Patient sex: M
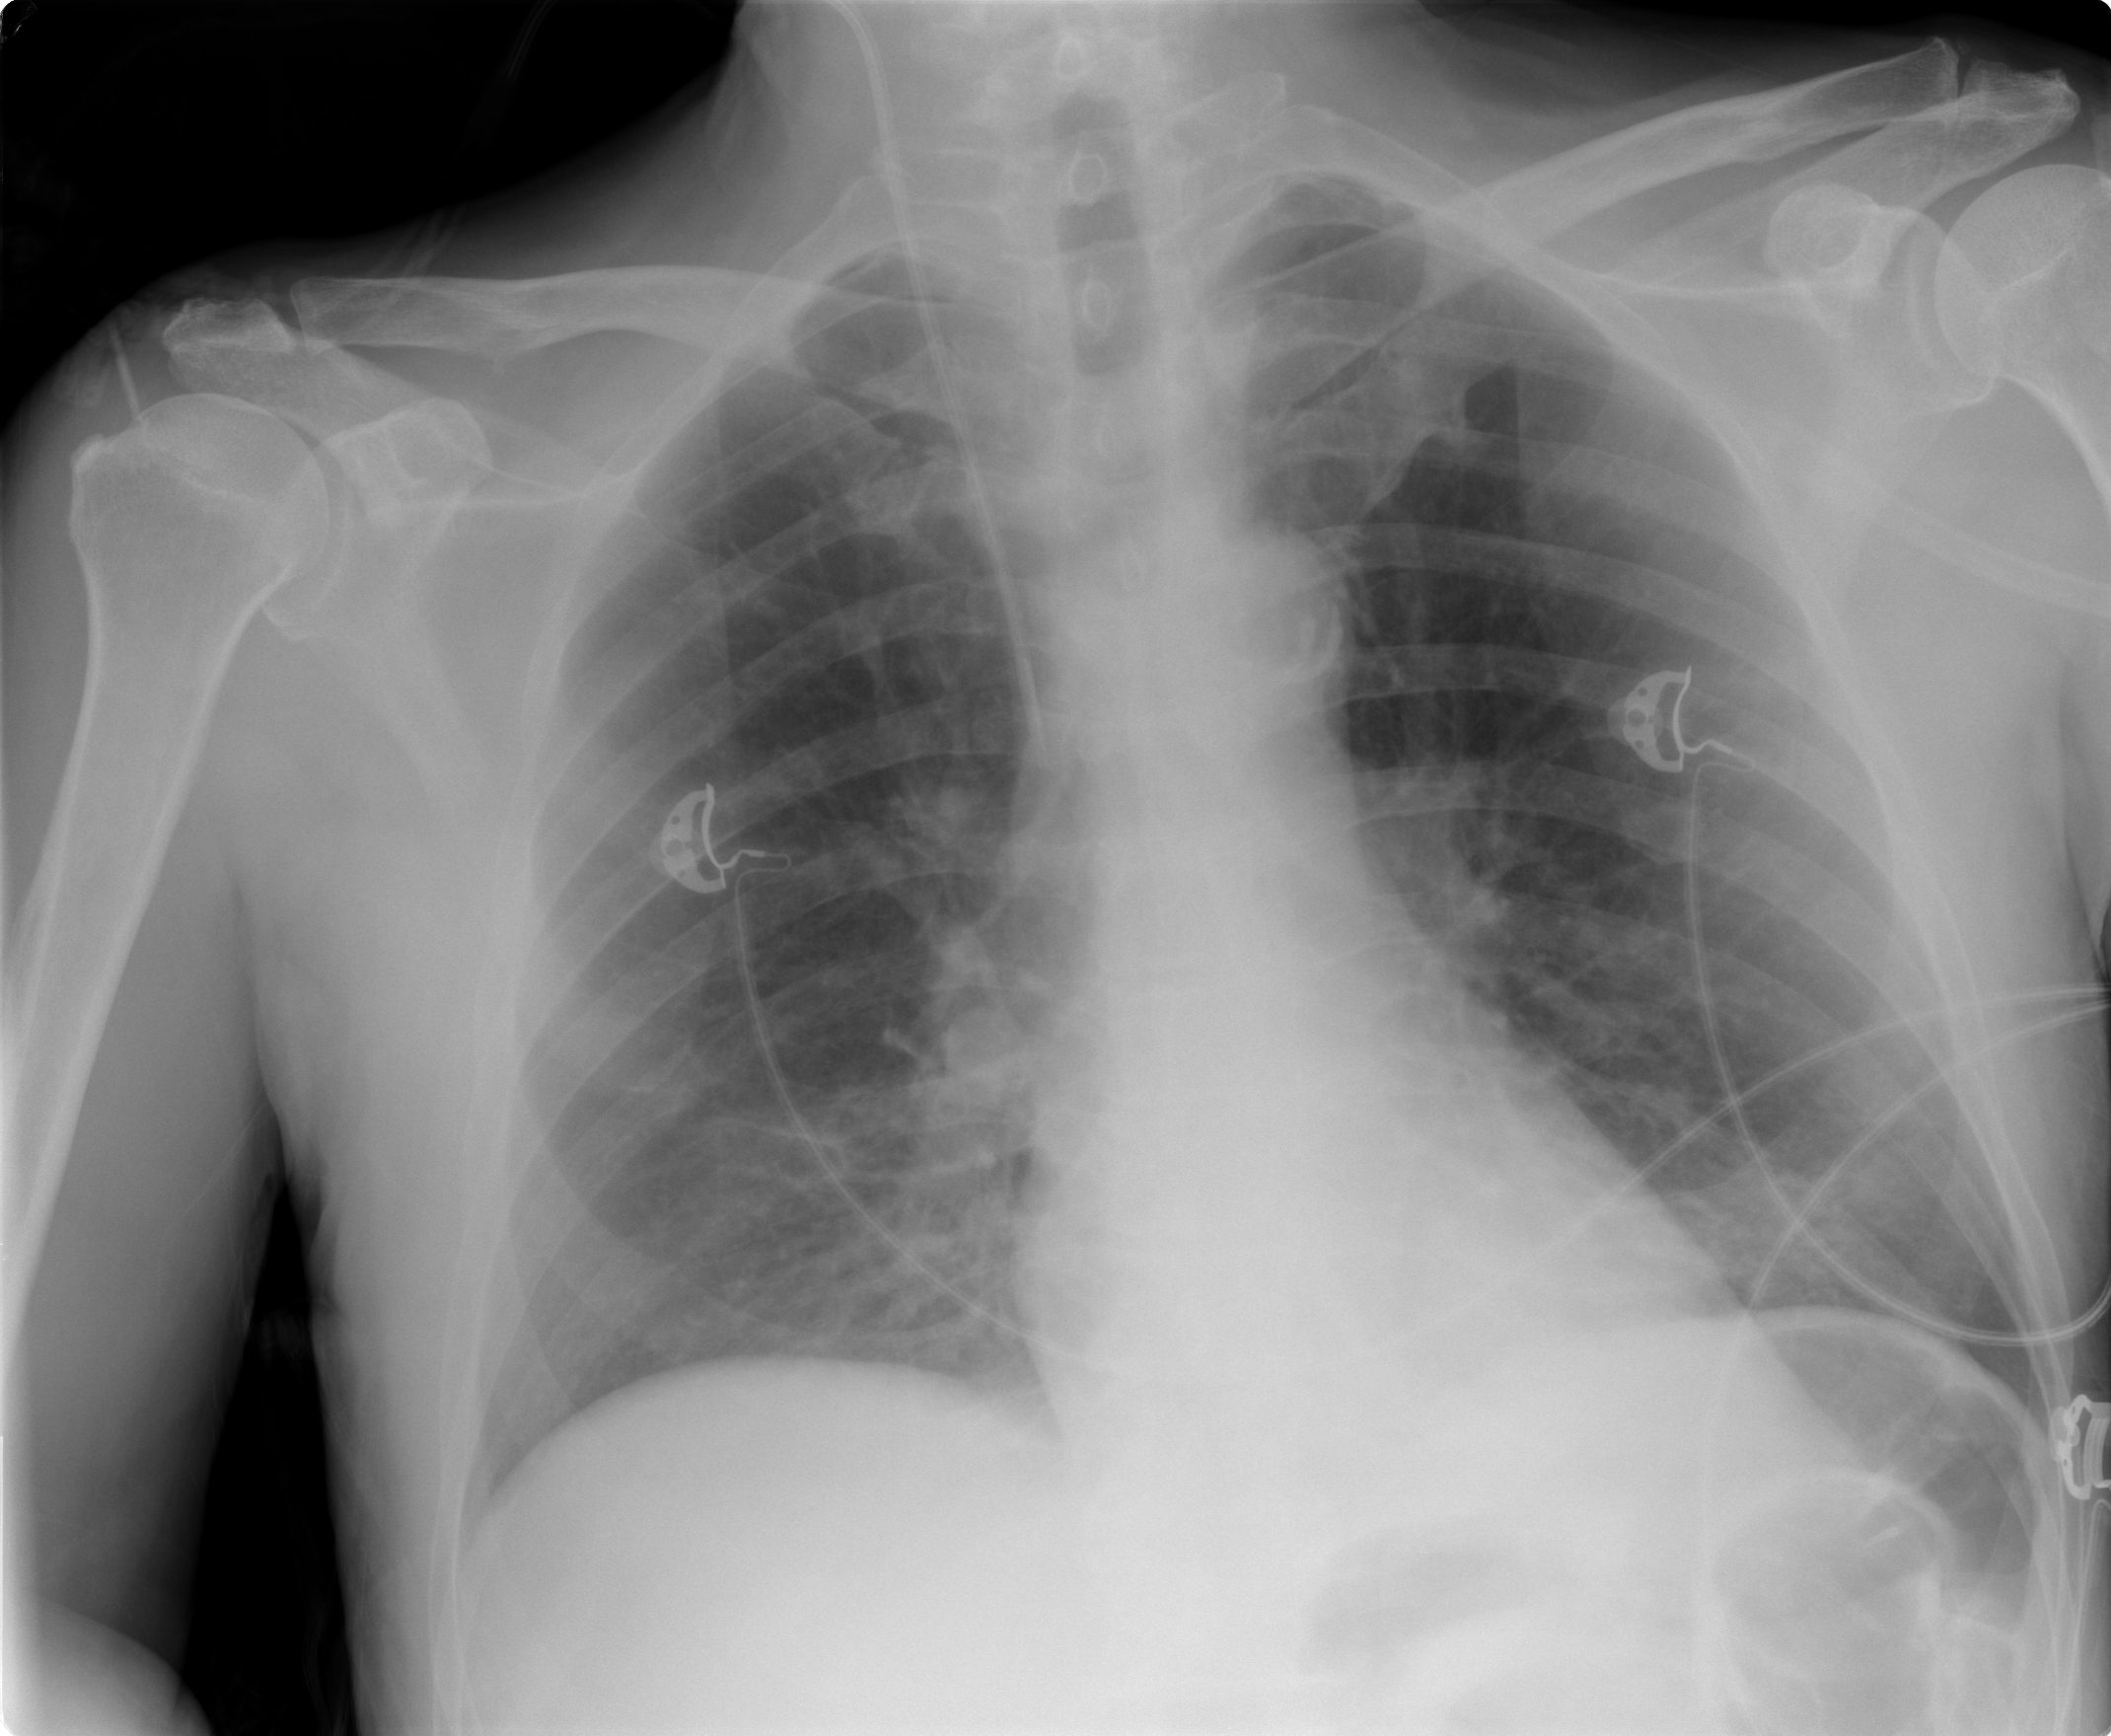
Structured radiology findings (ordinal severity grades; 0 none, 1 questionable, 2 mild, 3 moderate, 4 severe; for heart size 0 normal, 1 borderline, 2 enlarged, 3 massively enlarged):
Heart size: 0
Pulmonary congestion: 0
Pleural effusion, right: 0
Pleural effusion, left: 0
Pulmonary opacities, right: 0
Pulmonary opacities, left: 0
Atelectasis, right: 0
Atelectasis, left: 2